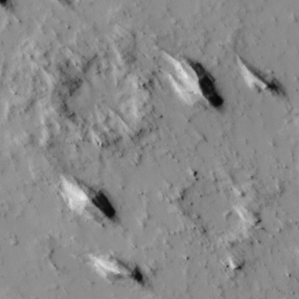
Label: non_frost